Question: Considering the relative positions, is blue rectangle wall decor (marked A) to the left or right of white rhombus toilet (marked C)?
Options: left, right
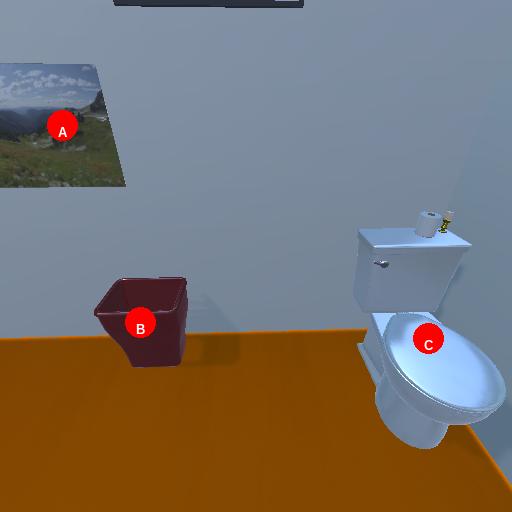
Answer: left